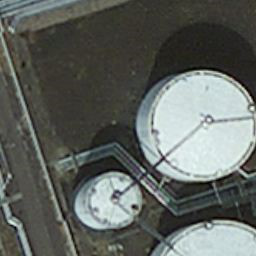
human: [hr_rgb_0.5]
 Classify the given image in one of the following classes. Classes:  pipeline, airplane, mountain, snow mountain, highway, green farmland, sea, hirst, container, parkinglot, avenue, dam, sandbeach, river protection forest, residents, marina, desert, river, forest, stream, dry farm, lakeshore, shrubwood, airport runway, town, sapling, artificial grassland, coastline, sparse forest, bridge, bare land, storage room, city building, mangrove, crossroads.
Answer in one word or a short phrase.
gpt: storage room